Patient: sex M, age 29
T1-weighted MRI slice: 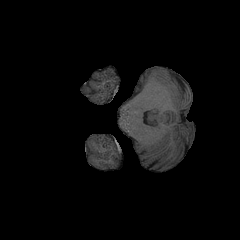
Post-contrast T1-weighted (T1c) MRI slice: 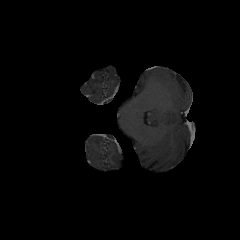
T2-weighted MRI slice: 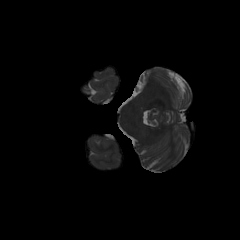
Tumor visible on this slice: yes
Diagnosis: Astrocytoma, IDH-mutant
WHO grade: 2